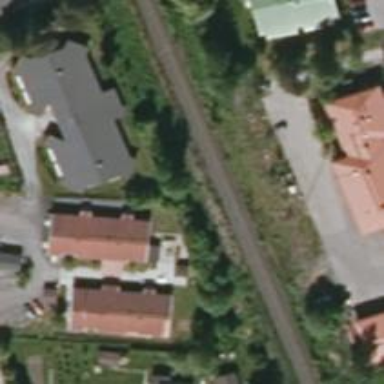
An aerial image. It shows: Railway with continuous electrified contact line.